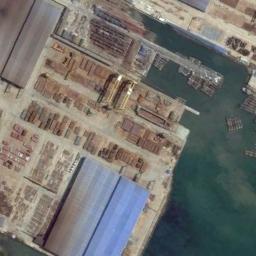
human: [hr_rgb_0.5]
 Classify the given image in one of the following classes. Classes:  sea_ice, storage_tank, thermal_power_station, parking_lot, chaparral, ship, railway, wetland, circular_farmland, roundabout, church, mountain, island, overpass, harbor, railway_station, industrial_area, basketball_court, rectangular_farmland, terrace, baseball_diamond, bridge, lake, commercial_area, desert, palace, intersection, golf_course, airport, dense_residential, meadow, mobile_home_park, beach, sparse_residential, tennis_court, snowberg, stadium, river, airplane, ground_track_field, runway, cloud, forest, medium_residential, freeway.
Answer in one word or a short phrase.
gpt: industrial_area